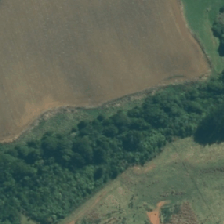
Land cover: broadleaved_indigenous_hardwood